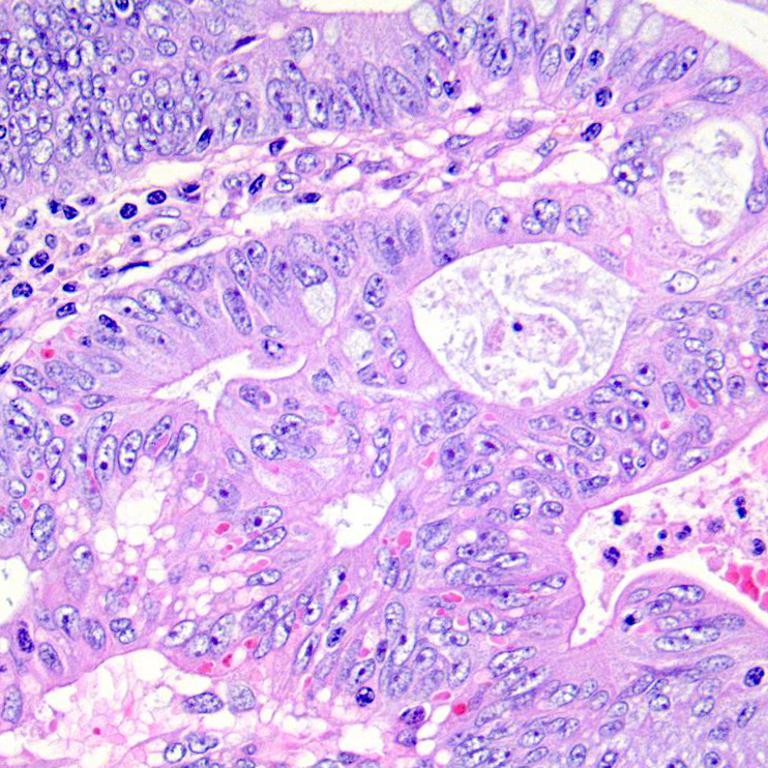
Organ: colon
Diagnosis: adenocarcinomas